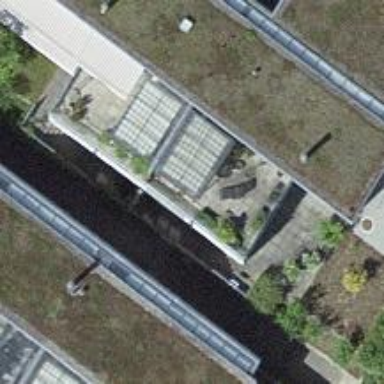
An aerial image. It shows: Residential building.